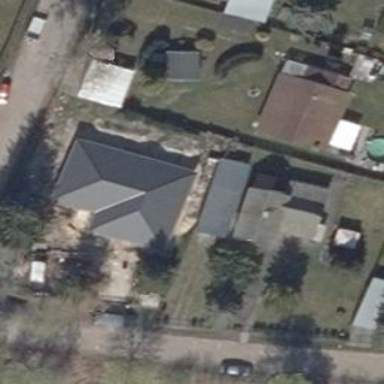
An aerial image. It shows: Simple house.